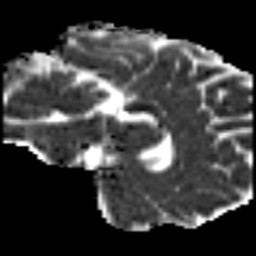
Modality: MD
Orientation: sagittal
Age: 35
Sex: female
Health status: healthy
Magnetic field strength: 3 T
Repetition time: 8.4 s
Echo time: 0.0926 s